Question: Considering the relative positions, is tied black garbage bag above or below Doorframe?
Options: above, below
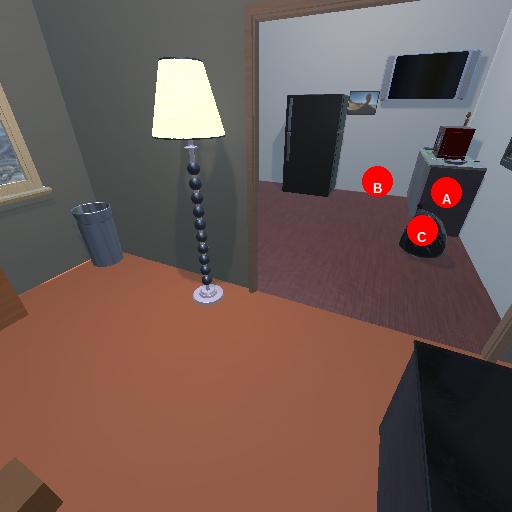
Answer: above